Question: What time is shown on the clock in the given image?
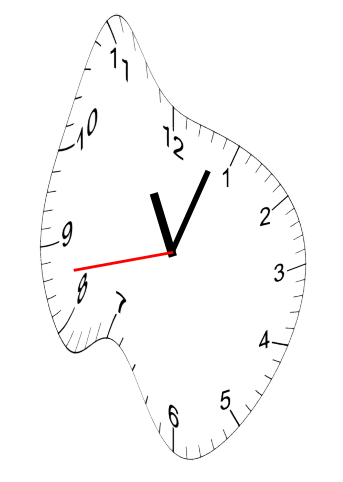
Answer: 11:03:43